Question: How to make multiple edittext as this image shown below for login and signup page?
Thanks in advance.

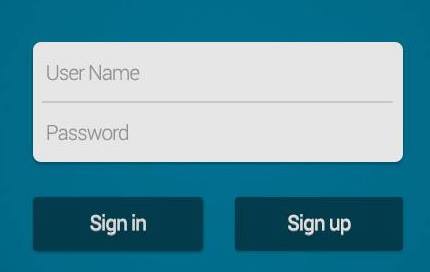
Answer: Get a rounded background first ('/res/drawable/round_rect.xml'):
'''
<?xml version="1.0" encoding="utf-8"?>
<shape xmlns:android="http://schemas.android.com/apk/res/android" android:shape="rectangle">
<corners android:radius="30dp"/>
<solid android:color="@android:color/white"/>
<stroke android:width="1dp" android:color="@android:color/black"/>
</shape>
'''
Now the layout:
'''
<?xml version="1.0" encoding="utf-8"?>
<LinearLayout xmlns:android="http://schemas.android.com/apk/res/android"
android:orientation="vertical"
android:layout_width="fill_parent"
android:layout_height="wrap_content"
android:background="@drawable/round_rect"
android:gravity="center"
android:layout_gravity="center"
android:padding="10dp"
android:layout_margin="30dp"
>
<EditText android:id="@+id/user_name"
android:layout_width="fill_parent"
android:layout_height="wrap_content"
android:background="@null"
android:hint="User name"
android:padding="6dp"
/>
<View android:layout_width="fill_parent"
android:layout_height="1dp"
android:background="@android:color/black"
/>
<EditText android:id="@+id/password"
android:layout_width="fill_parent"
android:layout_height="wrap_content"
android:background="@null"
android:hint="Password"
android:padding="6dp"
/>
</LinearLayout>
'''
Result: